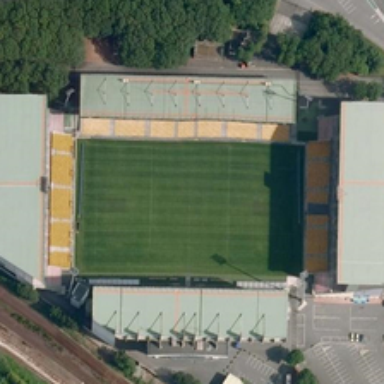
Some green trees and a parking lot are next to a stadium .